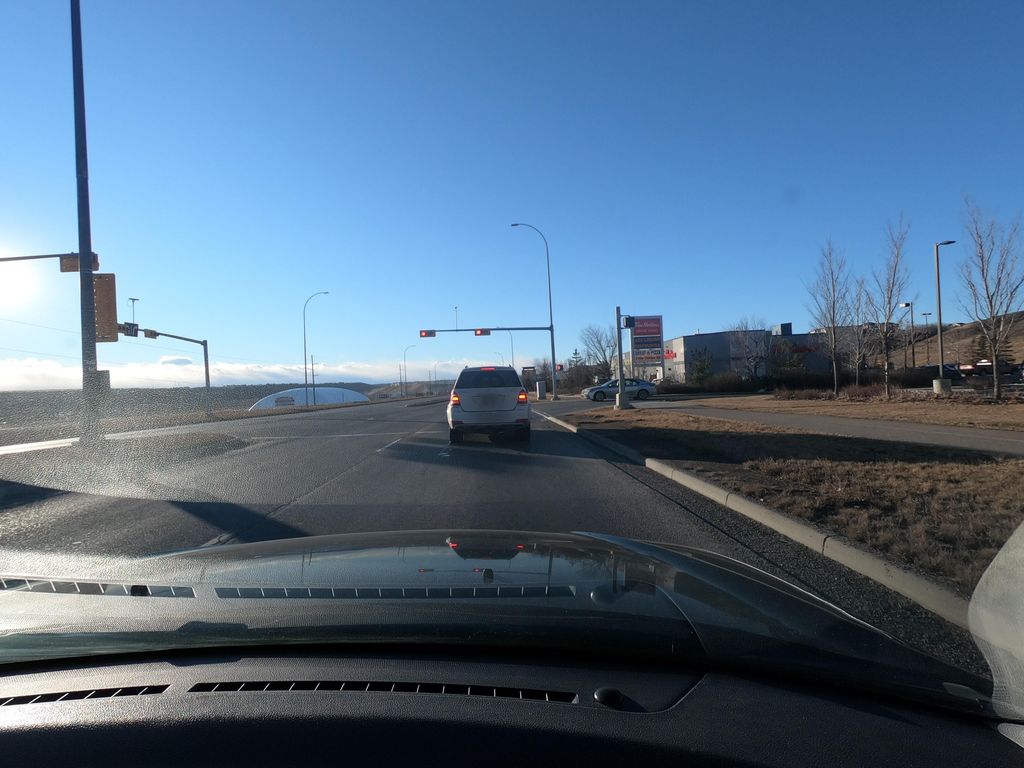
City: calgary